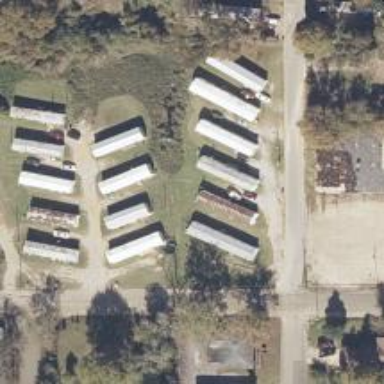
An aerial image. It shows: Residential area with mobile homes.